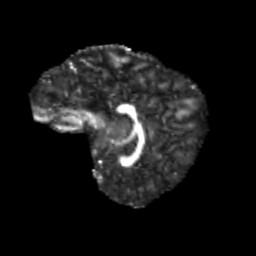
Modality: FA
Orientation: sagittal
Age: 10
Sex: female
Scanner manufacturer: siemens
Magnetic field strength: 3 T
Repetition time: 3.8 s
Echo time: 0.07 s